Field crop: maize
Growth stage: 1
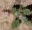
Species: chenopodium